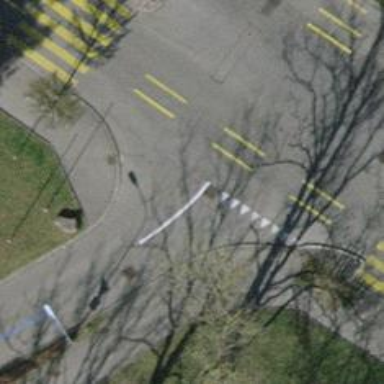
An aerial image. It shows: Tertiary link road with asphalt surface.